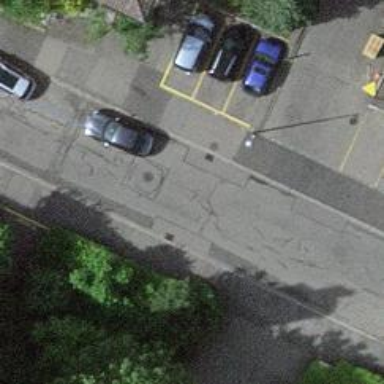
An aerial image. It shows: Residential road with asphalt surface. There are sidewalks on both sides and perpendicular parking lanes on the left side.